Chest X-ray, AP view. Patient: 34 years old, sex M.
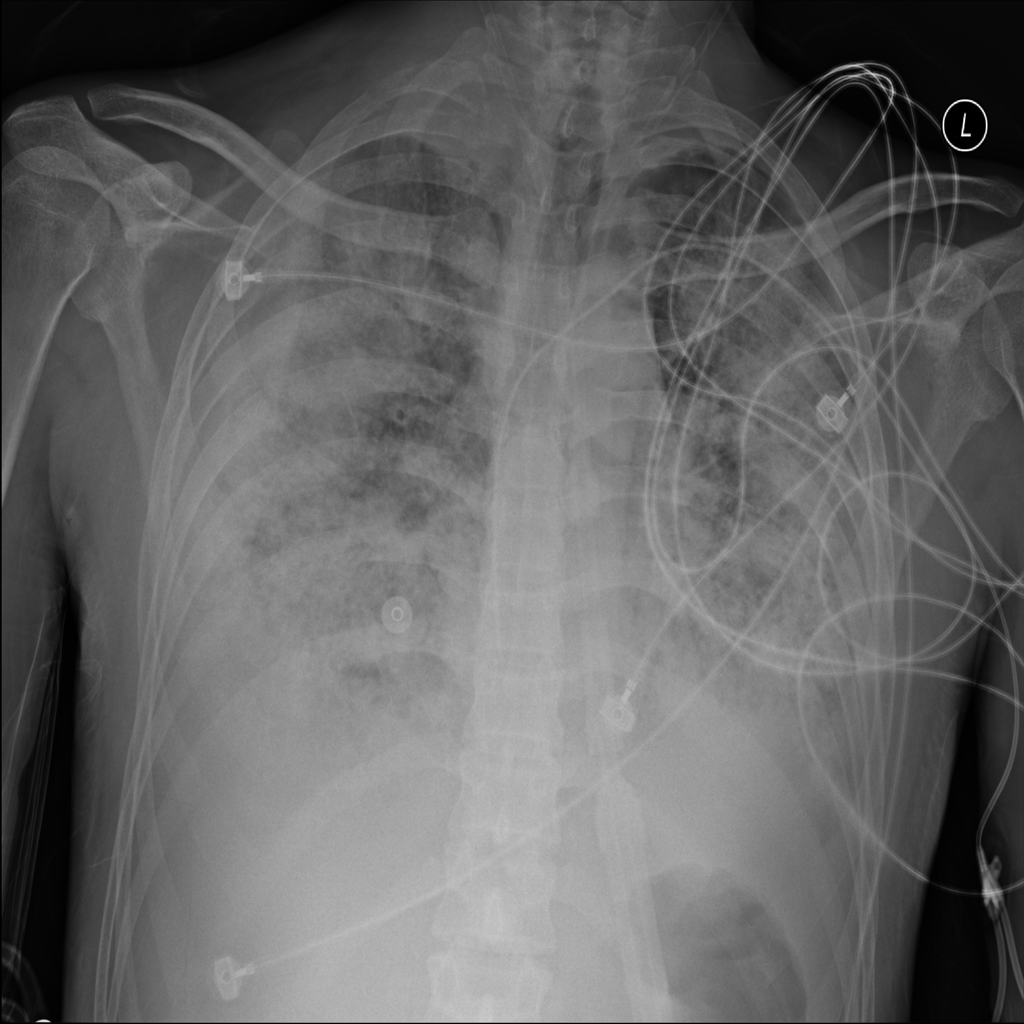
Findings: Edema, Effusion